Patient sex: F
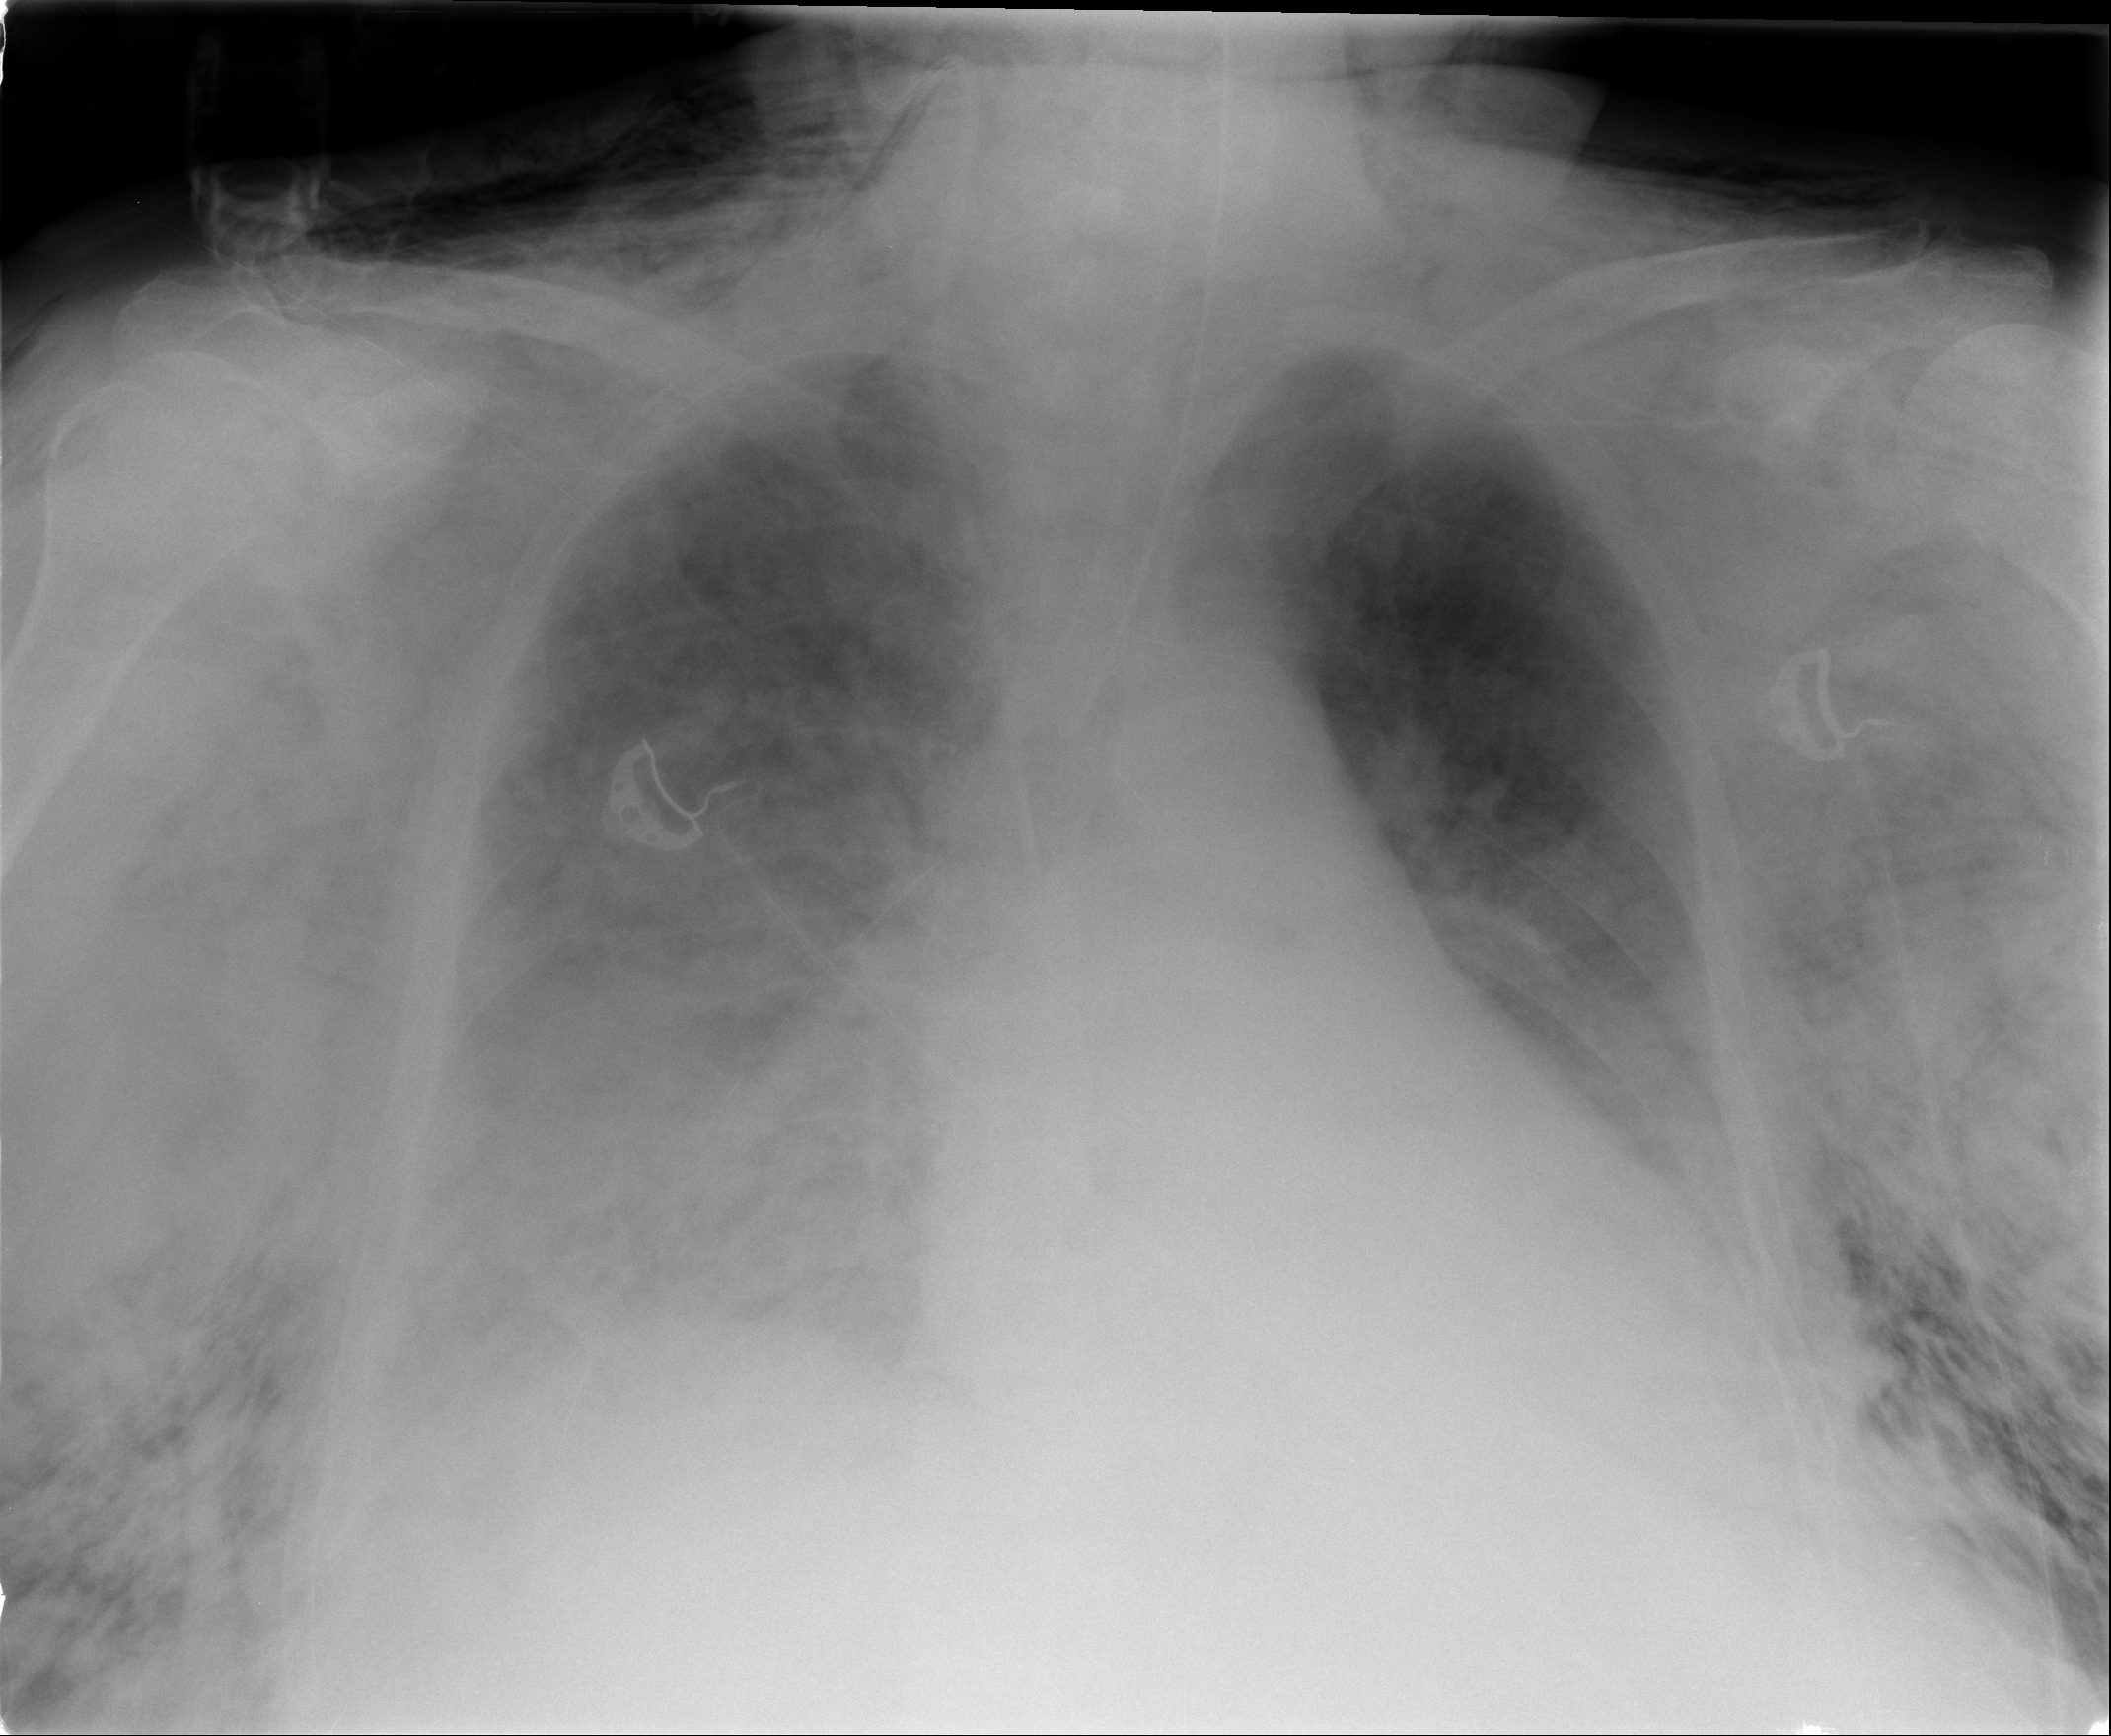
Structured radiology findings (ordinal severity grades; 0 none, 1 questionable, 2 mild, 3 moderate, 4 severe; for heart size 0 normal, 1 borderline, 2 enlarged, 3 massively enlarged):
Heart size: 1
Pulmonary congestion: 3
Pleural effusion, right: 2
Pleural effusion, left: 2
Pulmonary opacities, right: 4
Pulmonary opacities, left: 3
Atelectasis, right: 3
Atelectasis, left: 2